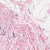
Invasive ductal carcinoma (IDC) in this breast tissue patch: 0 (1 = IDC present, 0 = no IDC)